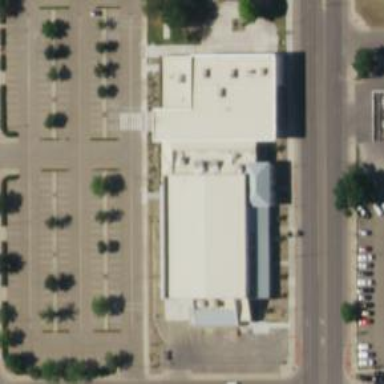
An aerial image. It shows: Public building.